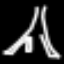
Label: The Eiffel Tower